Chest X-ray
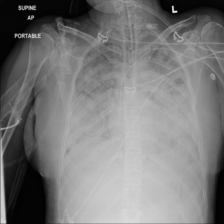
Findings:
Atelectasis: negative
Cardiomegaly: negative
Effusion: negative
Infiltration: positive
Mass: negative
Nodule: negative
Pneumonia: negative
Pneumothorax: negative
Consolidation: negative
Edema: negative
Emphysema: negative
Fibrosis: negative
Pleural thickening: negative
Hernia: negative